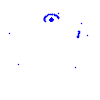
Particle: proton